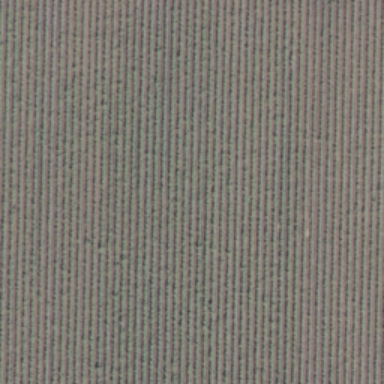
There is a piece of formland .